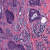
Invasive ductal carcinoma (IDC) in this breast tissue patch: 1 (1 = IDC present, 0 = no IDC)